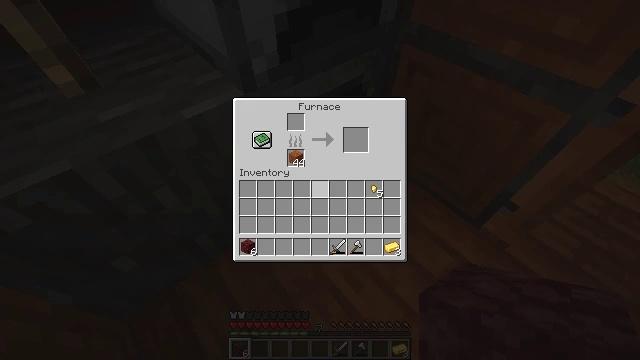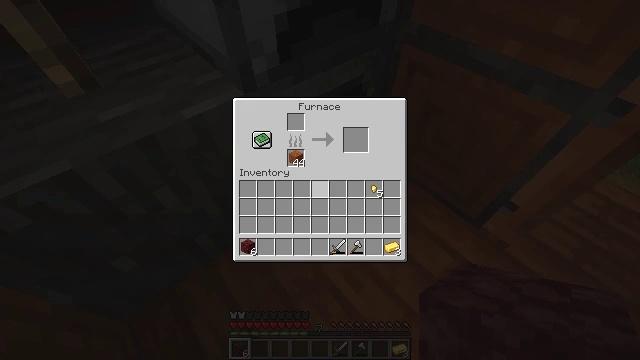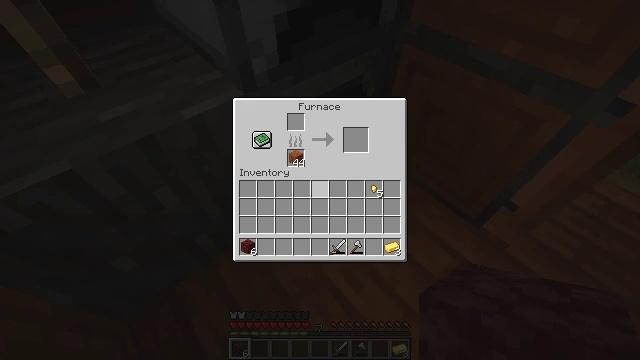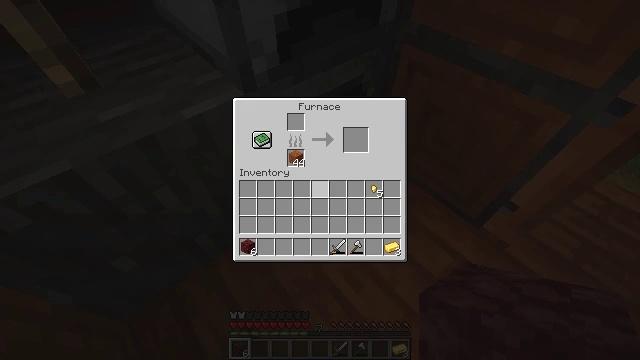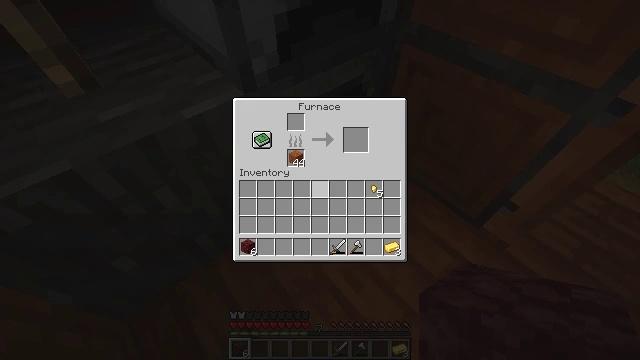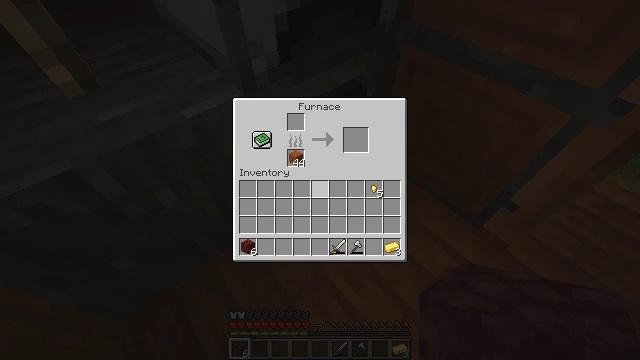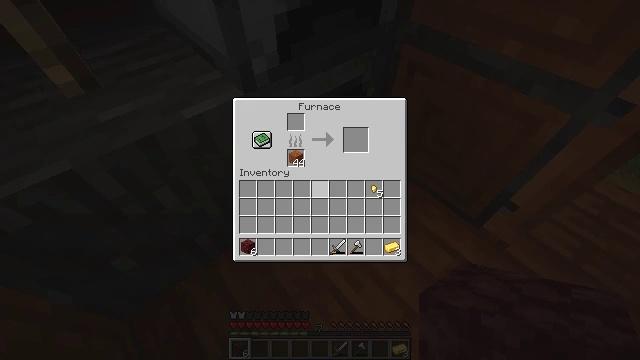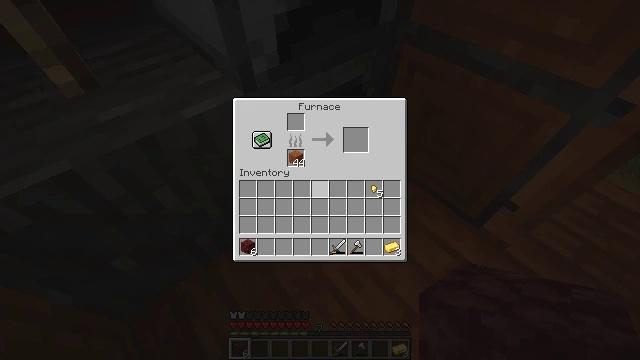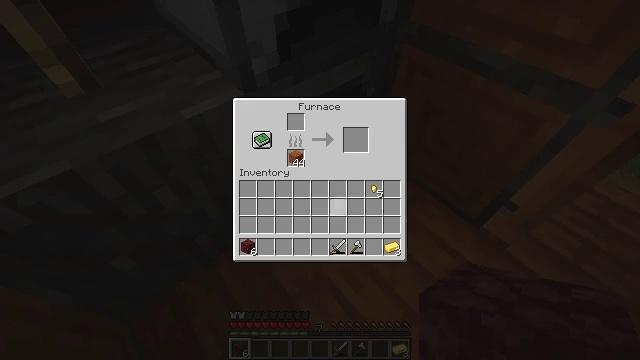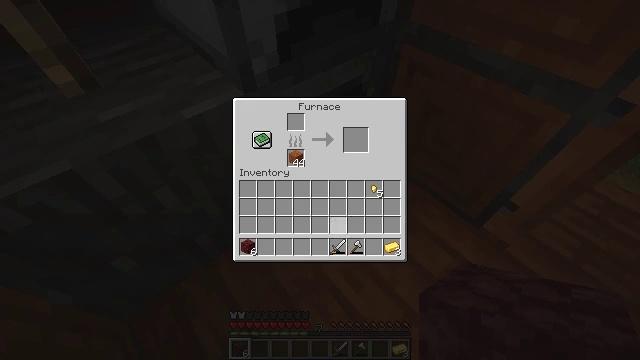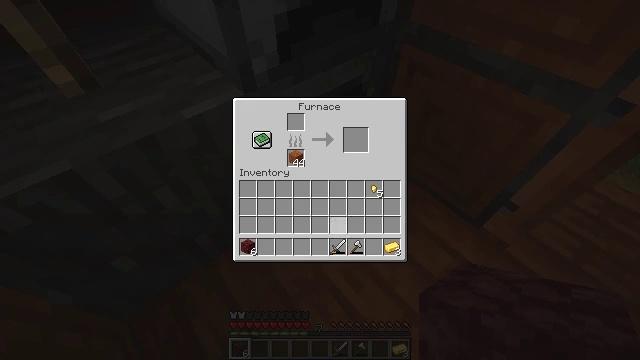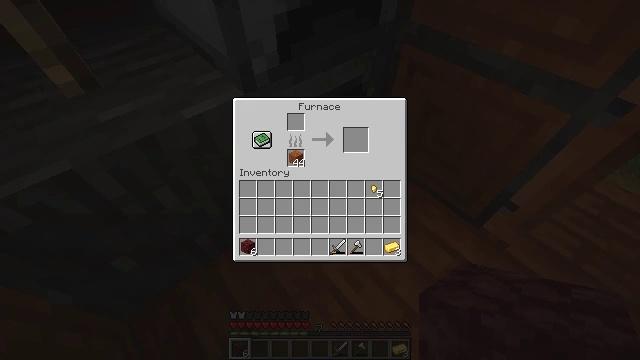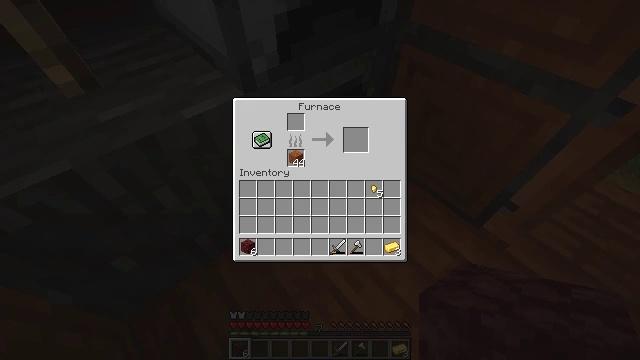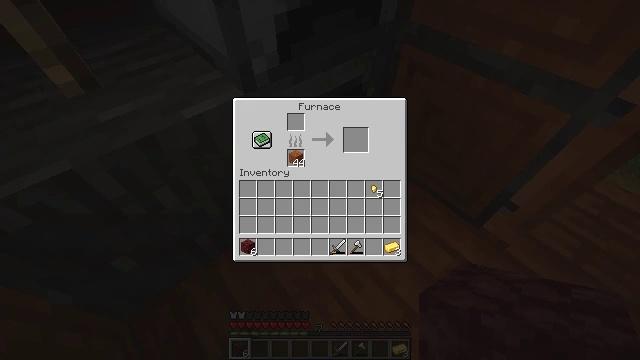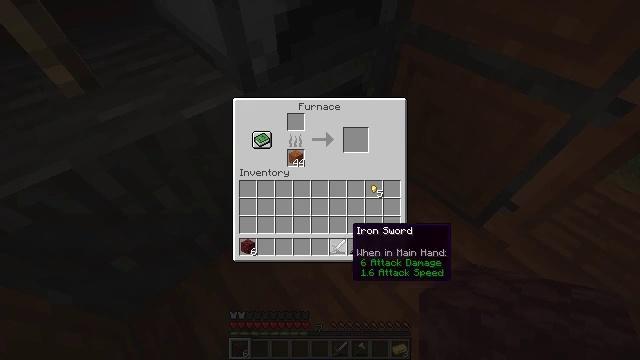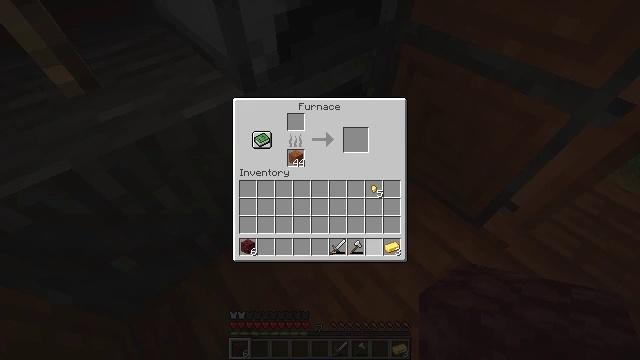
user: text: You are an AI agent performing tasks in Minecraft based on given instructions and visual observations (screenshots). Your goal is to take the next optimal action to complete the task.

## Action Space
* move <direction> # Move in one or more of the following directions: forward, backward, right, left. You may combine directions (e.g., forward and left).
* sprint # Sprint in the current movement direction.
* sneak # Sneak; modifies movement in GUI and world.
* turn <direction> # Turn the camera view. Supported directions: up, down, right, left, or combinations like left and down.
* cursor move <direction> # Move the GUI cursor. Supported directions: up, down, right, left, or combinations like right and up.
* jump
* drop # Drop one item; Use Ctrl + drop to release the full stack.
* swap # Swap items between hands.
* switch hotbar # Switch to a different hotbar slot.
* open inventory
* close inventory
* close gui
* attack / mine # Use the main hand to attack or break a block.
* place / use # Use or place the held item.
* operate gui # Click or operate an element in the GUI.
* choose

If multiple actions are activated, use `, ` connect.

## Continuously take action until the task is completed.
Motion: motion action
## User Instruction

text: Craft a stone shovel.
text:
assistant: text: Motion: no_op
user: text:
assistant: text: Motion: no_op
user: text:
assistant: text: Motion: no_op
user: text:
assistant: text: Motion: no_op
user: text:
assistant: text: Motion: no_op
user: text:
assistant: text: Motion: no_op
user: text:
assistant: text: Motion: no_op
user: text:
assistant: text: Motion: sneak, cursor move right and down
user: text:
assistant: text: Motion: sneak, cursor move down
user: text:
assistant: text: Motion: sneak
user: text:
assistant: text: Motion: sneak
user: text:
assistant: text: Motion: sneak
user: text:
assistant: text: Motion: sneak
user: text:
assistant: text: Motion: sneak
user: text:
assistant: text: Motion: sneak, cursor move right
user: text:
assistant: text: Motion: sneak, cursor move right
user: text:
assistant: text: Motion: sneak
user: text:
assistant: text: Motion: sneak
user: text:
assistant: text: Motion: sneak, cursor move up
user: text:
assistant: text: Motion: sneak, cursor move left and up
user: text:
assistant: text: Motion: sneak, cursor move left and up
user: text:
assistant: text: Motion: sneak, cursor move up
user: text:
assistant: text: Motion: sneak
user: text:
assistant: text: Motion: no_op
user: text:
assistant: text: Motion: no_op
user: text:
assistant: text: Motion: no_op
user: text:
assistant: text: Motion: no_op
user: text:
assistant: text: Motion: no_op
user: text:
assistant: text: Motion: turn left
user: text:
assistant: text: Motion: turn left and up